Question: I have a listView in a fragment and I'm trying to use a switch statement to direct everyone to the rightful activity. Just can't get it to work. I've been messing around with the code for about an hour, but I'm still getting the same error when creating an intent.
'''
public class MenuFragment extends ListFragment {
String[] menu = { "Setting", "About" };
@Override
public void onActivityCreated(Bundle savedInstanceState) {
super.onActivityCreated(savedInstanceState);
setListAdapter(new ArrayAdapter<String>(getActivity(),
android.R.layout.simple_list_item_1, menu));
getListView().setCacheColorHint(0);
}
@Override
public void onListItemClick(ListView l, View v, int position, long id) {
super.onListItemClick(l, v, position, id);
switch (position) {
case 0:
Intent newActivity = new Intent(this, Settings.class);
startActivity(newActivity);
break;
case 1:
Intent newActivity1 = new Intent(this, About.class);
startActivity(newActivity1);
break;
}
}
}
'''
Here are my errors:

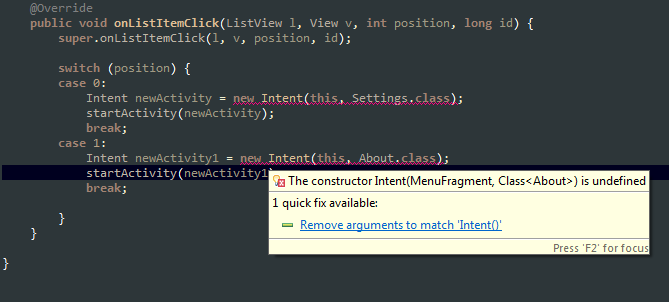
Answer: You're giving the Intent's constructor a Fragment instance as the first parameter, where the current Activity should go.
Try this:
'''
Intent newActivity1 = new Intent(getActivity(), About.class);
'''